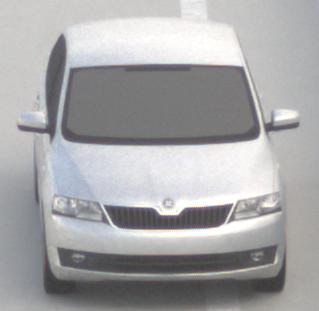
Make: Skoda
Model: Rapid
Detailed model: Rapid 1.2 Active Limousine
Model produced from: 2012/10
Model produced until: 2015/04
Doors: 5
Color: white
Road condition: dry road
Daytime: morning or afternoon
Contrast: low contrast